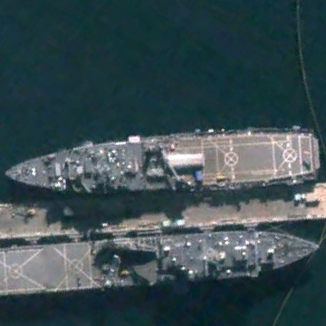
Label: combat